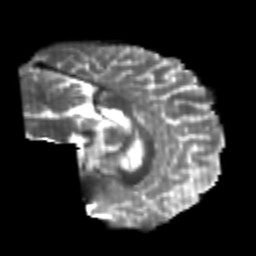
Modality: T2w
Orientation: sagittal
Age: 21
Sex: female
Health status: healthy
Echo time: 0.074 s